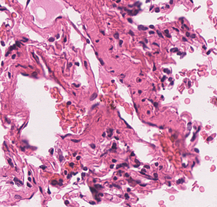
Tumor epithelial tissue: no
Tumor-associated stroma tissue: no
Normal tissue: yes